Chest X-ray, PA view. Patient: 45 years old, sex F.
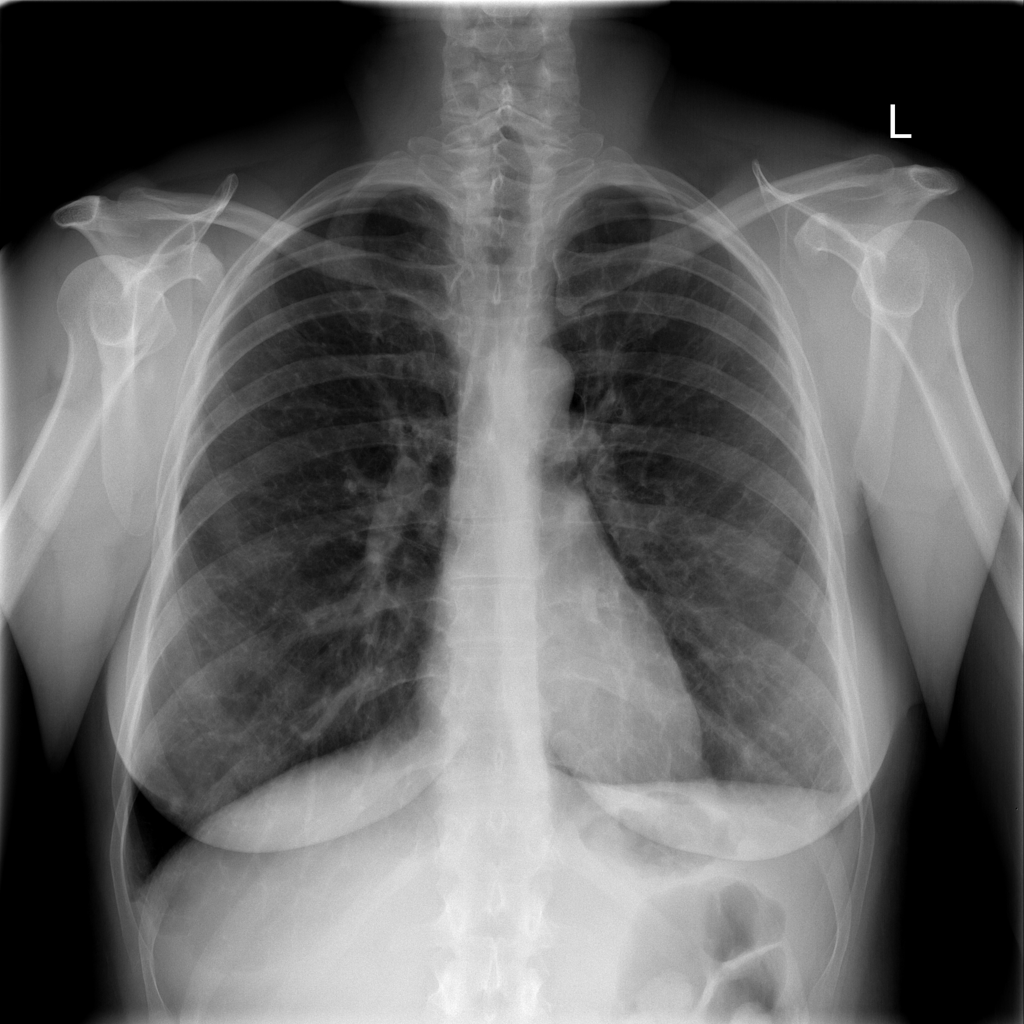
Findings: No Finding